Question: I have a table UnitCheck:

'''
enter code here
'''
I want to add a new column which will return me a value Greatest if the CostToRestaff value is the highest and should a return a value Not Greatest for every other value of'enter code here CostToRestaff.
CostToRestaff is a calculated column with the formula: 0 * FullDutyC + 10 * WoundedC + 25 * KilledC;
'''
enter code here
'''
edited:
I was trying more on these lines. Any idea where i am going wrong?
'''
''''''
if Unit_ID = A then --A is the user parameter for my procedure
Set check1 = 0 * FullDutyC + 10 * WoundedC + 25 * KilledC;
end if;
if Unit_ID = B then --B is the user parameter for my procedure
Set check2 = 0 * FullDutyC + 10 * WoundedC + 25 * KilledC;
end if;
if Unit_ID = C then --C is the user parameter for my procedure
Set check3 = 0 * FullDutyC + 10 * WoundedC + 25 * KilledC;
end if;
if check1 > check2 AND check1 > check3 then
set Rejection = /* this is where i need the final answer which should be
the value itself for eg: 125 - since it is the highest value*/ where Unit_ID =
A;
elseif check2 > check3 AND check2 > check1 then
Set Rejection = /* this is where i need the final answer in this case since it is not the highest value then it should jump to the else condition*/ where
Unit_ID = B;
elseif check3 > check1 AND check3 > check2 then
Set Rejection = /* this is where i need the final answer in this case since it is not the highest value then it should jump to the else condition*/ where Unit_ID =
C;
else set Rejection = "Not Greatest"
end if;
''''''
'''
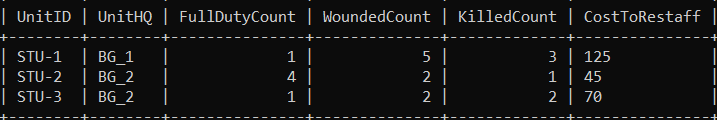
Answer: Assuming MySQL 8.0, you can use window functions:
'''
select
t.*,
(rank() over(order by CostToRestaff desc) = 1) isGreatest
from mytable t
'''
This gives you a '0/1' flag that indicates if the current is has the greatest value of 'CostToRestaff' across the whole table - which I find more meaningful that string ''(Not) Greatest''. If there are top ties, they would all get the '1' flag.
If you want that as a string value:
'''
select
t.*,
case when rank() over(order by CostToRestaff desc) = 1
then 'Greatest'
else 'Not Greatest'
end isGreatest
from mytable t
'''
In earlier versions, you can use a subquery or a join to compute the maximum value:
'''
select
t.*,
(select max(CostToRestaff) from mytable) = CostToRestaff isGreatest
from mytable t
'''